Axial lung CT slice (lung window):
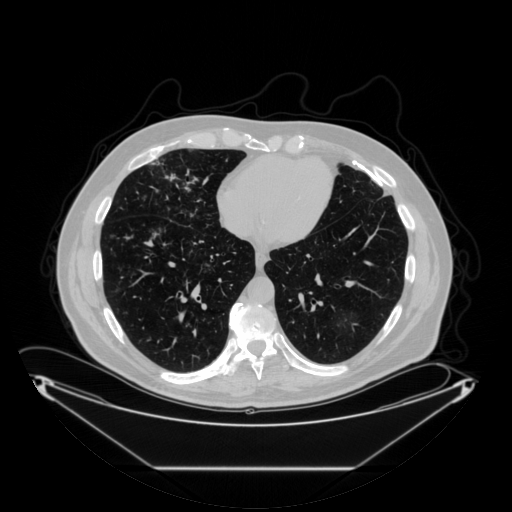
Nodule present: no